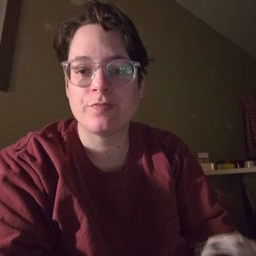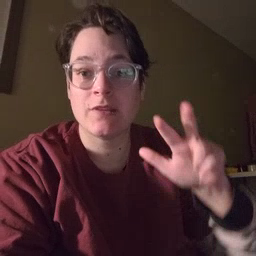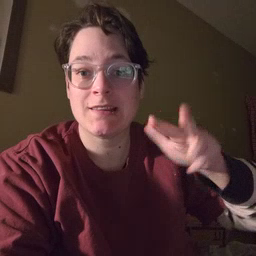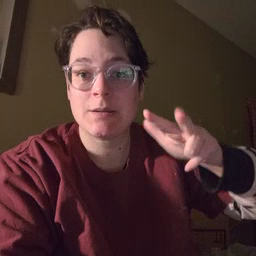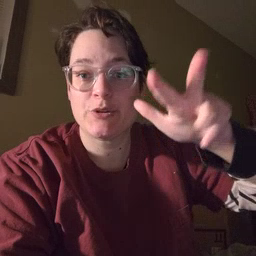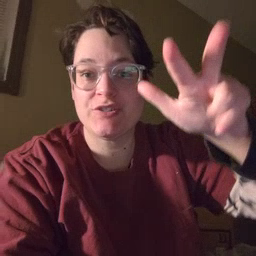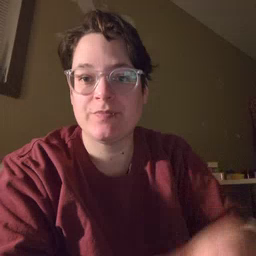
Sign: helicopter